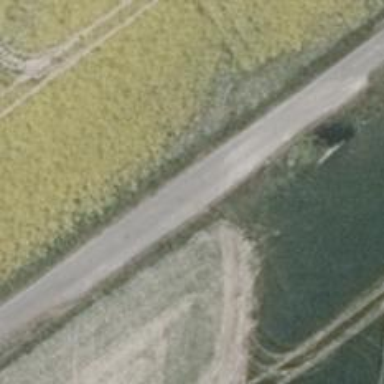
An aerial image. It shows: Passing place on the road.